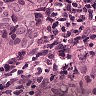
Metastatic tissue present: yes